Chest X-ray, AP view. Patient: 59 years old, sex M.
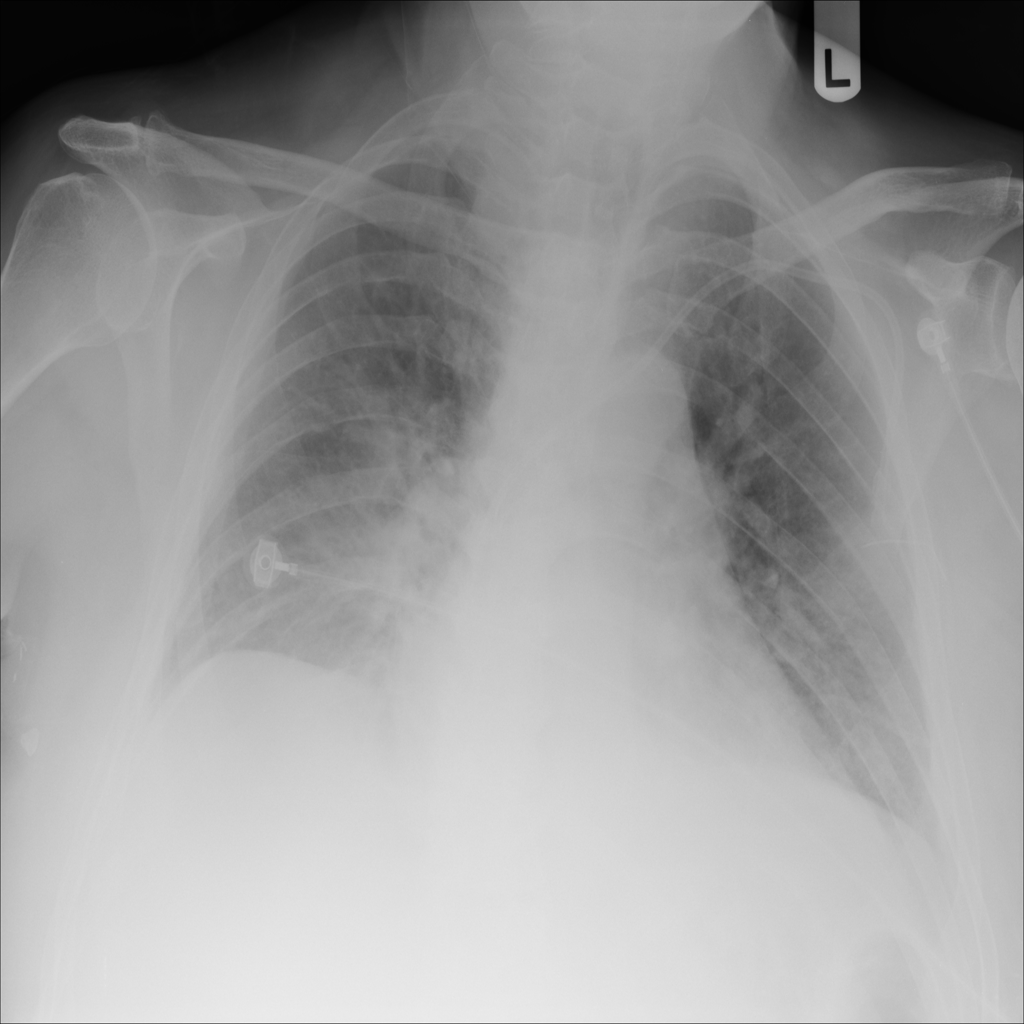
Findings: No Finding